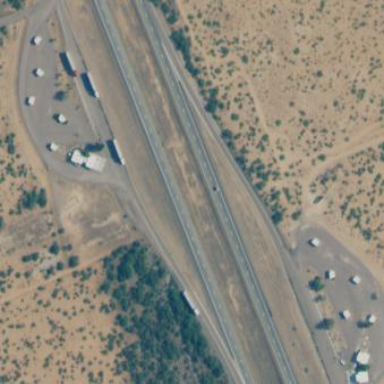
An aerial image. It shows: Rest area on the road.